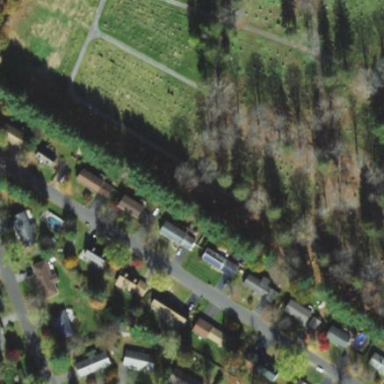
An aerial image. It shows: Cemetery or graveyard.